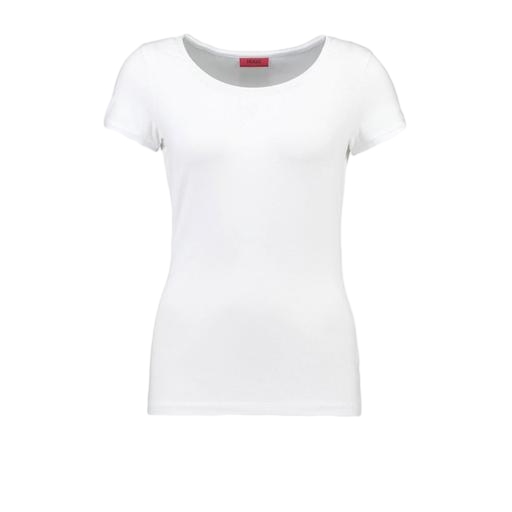
white stretch scoop tee, only white t-shirt, white t-shirt woman, white background